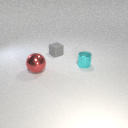
small gray rubber cube behind large red metal sphere